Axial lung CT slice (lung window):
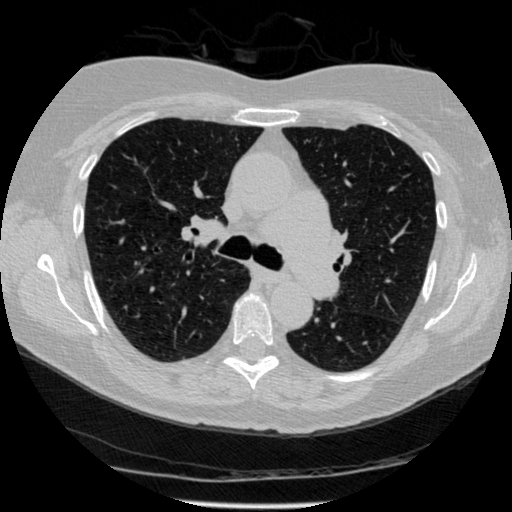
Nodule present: no